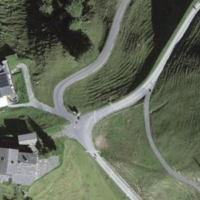
EUNIS habitat code: 23
Species observed at this site:
Parnassia palustris